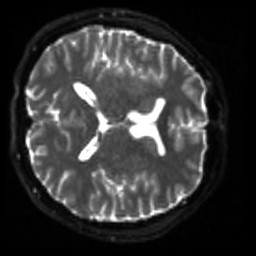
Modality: sbref
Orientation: axial
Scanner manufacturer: siemens
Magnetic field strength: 3 T
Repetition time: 4 s
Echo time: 0.0594 s